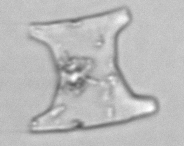
Label: Eucampia